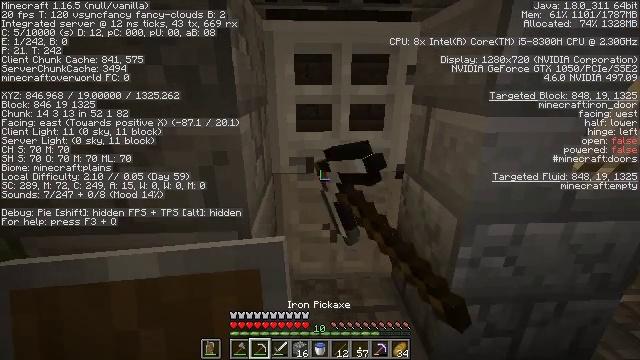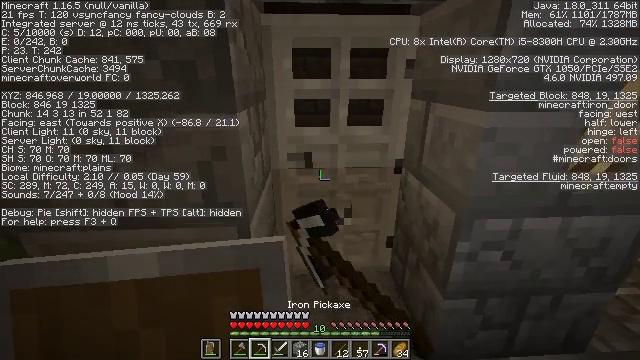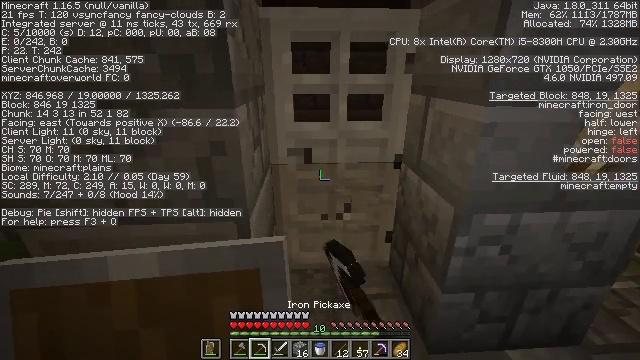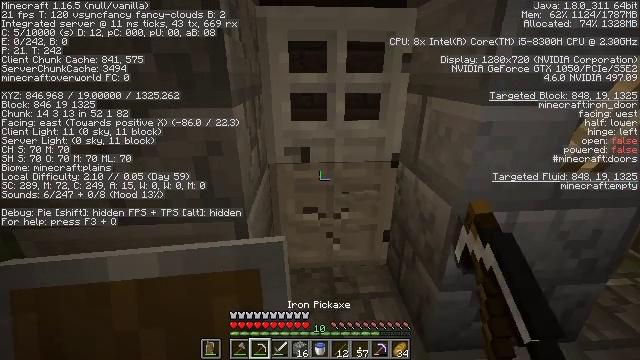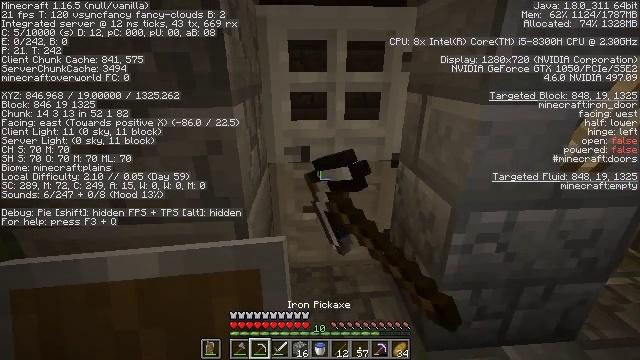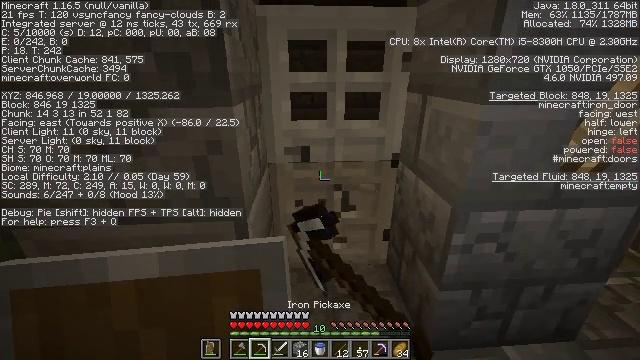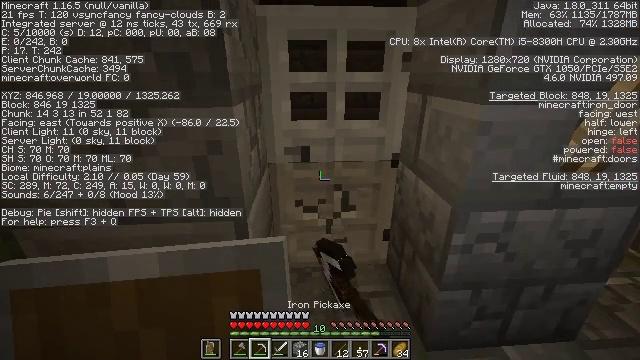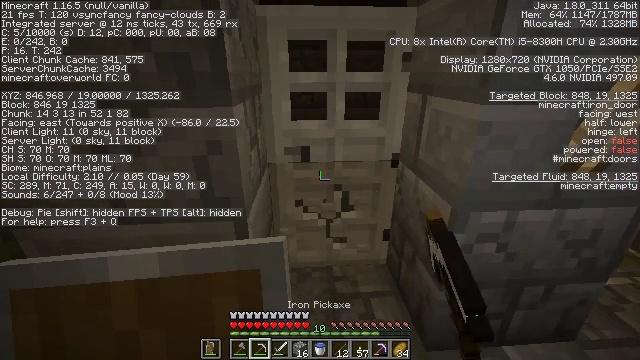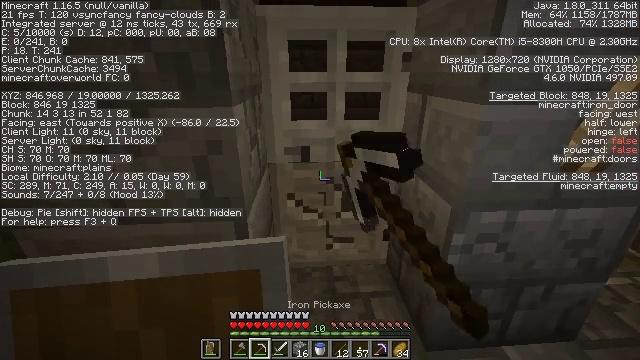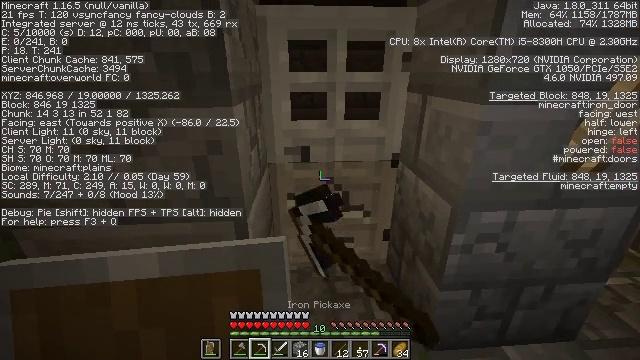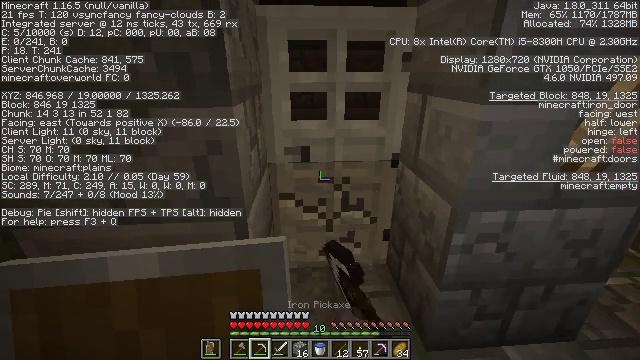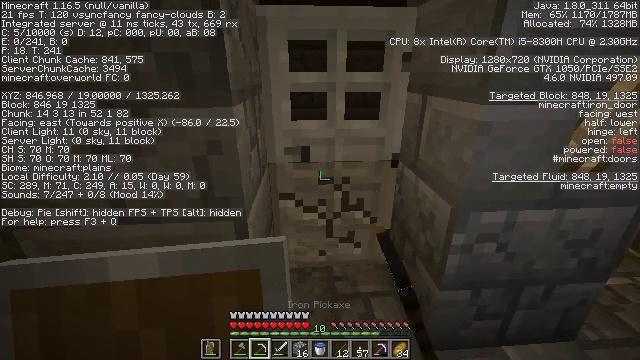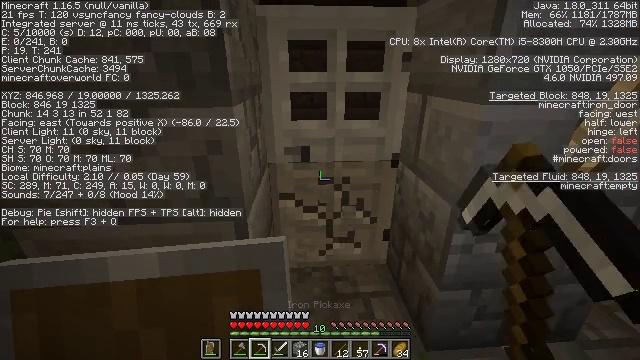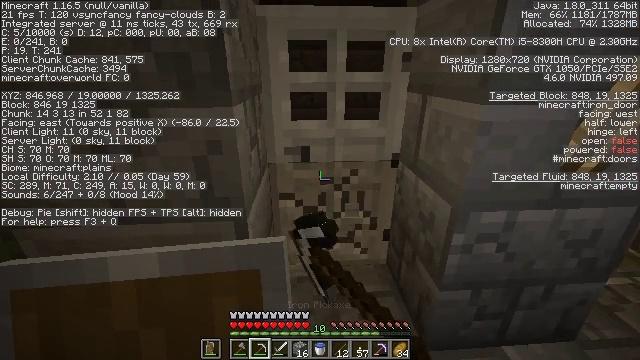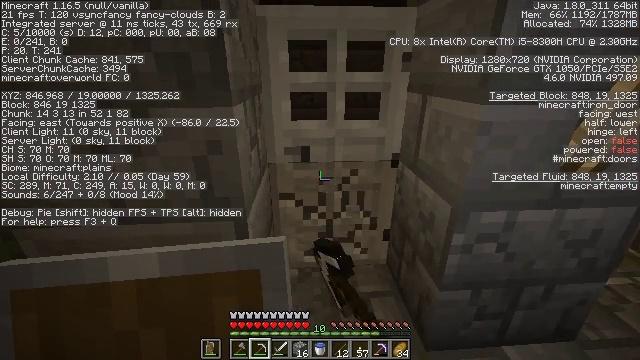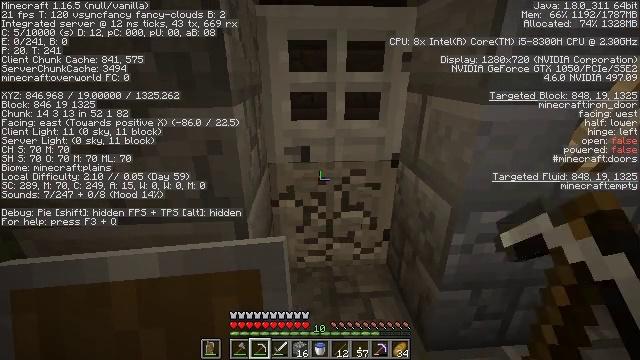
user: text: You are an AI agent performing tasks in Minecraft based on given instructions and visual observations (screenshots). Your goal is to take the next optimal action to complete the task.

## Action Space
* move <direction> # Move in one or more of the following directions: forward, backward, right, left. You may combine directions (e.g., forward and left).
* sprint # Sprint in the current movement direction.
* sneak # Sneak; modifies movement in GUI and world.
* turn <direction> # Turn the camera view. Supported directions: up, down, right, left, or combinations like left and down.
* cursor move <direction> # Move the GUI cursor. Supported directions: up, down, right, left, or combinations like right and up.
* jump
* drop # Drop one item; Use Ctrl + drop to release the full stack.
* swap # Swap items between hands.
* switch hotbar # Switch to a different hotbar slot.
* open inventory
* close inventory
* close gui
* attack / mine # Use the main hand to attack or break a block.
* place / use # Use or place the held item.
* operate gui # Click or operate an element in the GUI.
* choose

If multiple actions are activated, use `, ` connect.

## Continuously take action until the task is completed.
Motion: motion action
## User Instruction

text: Left click on the iron door to break it.
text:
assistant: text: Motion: turn down, attack / mine
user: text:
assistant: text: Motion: turn down, attack / mine
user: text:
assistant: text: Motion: attack / mine
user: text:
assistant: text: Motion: attack / mine
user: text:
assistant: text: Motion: attack / mine
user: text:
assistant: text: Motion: attack / mine
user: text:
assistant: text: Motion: attack / mine
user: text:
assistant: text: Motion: attack / mine
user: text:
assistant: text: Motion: attack / mine
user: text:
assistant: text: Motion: attack / mine
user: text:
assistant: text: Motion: attack / mine
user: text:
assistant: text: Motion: attack / mine
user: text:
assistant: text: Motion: attack / mine
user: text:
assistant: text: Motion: attack / mine
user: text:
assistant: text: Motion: attack / mine
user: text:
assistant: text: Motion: attack / mine
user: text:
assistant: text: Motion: attack / mine
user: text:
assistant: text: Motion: attack / mine
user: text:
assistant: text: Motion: attack / mine
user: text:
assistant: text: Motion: attack / mine
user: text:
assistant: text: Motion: attack / mine
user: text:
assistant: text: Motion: attack / mine
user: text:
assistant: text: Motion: attack / mine
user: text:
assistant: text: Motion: attack / mine
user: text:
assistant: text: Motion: attack / mine